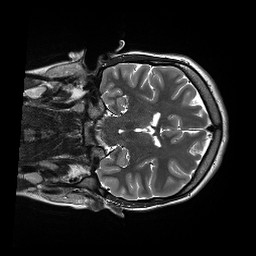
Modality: T2w
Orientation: coronal
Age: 19
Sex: female
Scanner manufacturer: siemens
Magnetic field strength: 3 T
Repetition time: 13.52 s
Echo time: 0.088 s